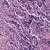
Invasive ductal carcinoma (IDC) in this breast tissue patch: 1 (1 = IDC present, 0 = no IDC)